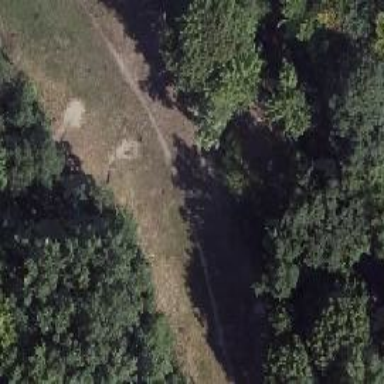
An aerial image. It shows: Downhill grass path.